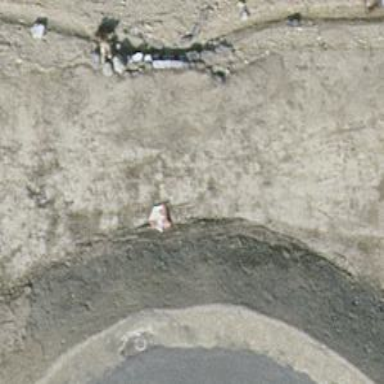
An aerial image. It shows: Path with fine gravel surface.